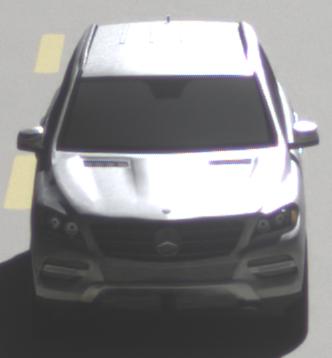
Make: Mercedes-Benz
Model: ML 350
Detailed model: M-Class (166)
Model produced from: 2011/11
Model produced until: 2014/10
Doors: 5
Color: white
Road condition: dry road
Daytime: morning or afternoon
Contrast: high contrast